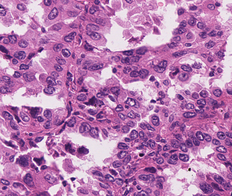
Tumor epithelial tissue: yes
Tumor-associated stroma tissue: no
Normal tissue: no